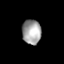
Tissue: skin
Cell type: Epithelial cells
Senescence score: 0.8959
Nuclear area (px): 458
Mean DAPI intensity: 161.14